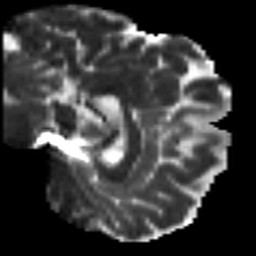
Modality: T2w
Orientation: sagittal
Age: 32
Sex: male
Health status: healthy
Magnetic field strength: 3 T
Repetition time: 8.4 s
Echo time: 0.0926 s